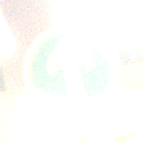
Verkehrszeichen: VorgeschriebeneFahrtrichtungGeradeaus
Umgebung: Outdoor, Urban
Tageszeit: Night
Wetter: PartlyCloudy
Licht: Artificial
Jahreszeit: NotSpecified
Kontrast: HighContrast